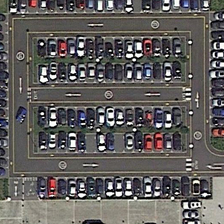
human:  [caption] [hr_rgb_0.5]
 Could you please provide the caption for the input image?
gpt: many cars in different colors are parked in a square parking lot .

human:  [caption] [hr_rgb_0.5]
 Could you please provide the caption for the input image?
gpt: many cars in different colors are parked in a square parking lot .

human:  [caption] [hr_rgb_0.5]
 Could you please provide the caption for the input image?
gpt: many cars in different colors are parked in a square parking lot .

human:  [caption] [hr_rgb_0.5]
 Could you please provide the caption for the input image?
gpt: many cars in different colors are parked in a square parking lot .

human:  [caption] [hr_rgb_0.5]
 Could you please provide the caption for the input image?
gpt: many cars in different colors are parked in a square parking lot .